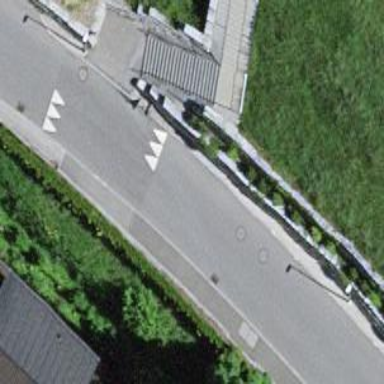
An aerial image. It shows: Road with steps.